Aerial crown-view tile of a tropical tree (Barro Colorado Island, Panama), acquired 20250715:
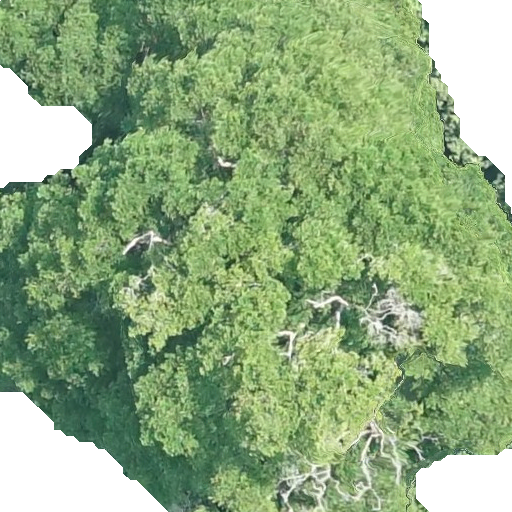
Species: Terminalia oblonga
GBIF accepted scientific name: Terminalia oblonga
Crown area: 429.402 m²